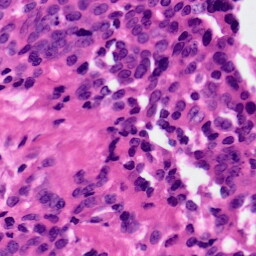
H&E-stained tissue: Ovarian